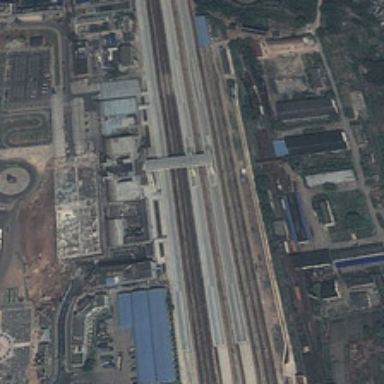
Many buildings and green trees are in two sides of a railway station .